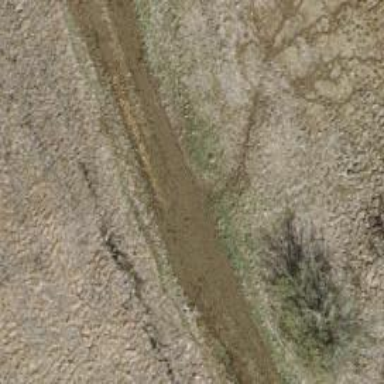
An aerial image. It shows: Muddy track.